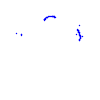
Particle: proton